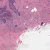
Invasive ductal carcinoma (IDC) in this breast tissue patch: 0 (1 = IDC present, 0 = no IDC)